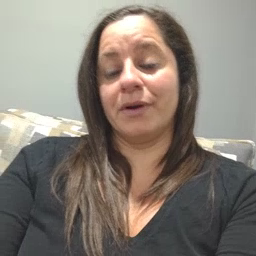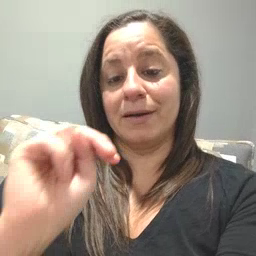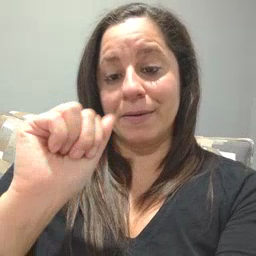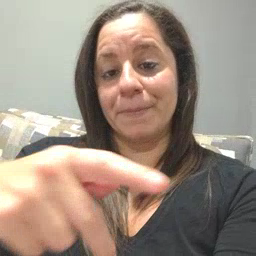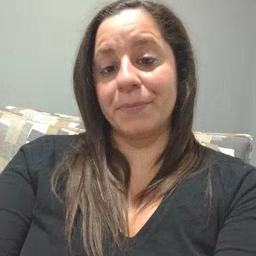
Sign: nap